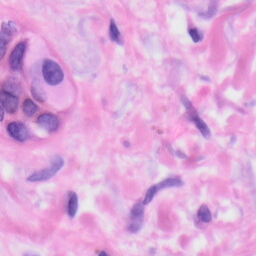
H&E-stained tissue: Skin